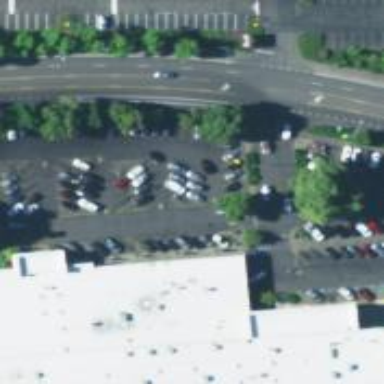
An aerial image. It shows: Parking space.